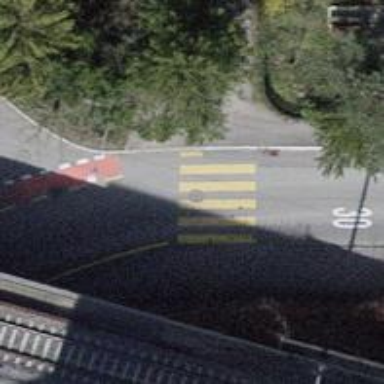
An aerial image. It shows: Footway with zebra crossing.